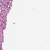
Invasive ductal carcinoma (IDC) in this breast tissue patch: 1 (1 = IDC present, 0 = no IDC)